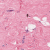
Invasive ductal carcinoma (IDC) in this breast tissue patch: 0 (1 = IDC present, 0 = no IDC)